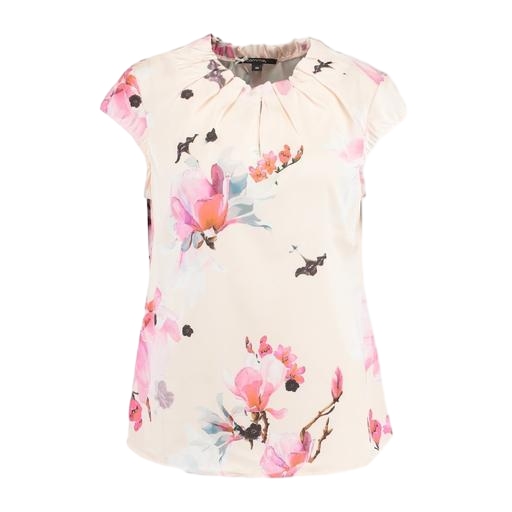
pink floral-print top, pink printed pleat-neck top only macy, multicolor floral-print t-shirt only macy, white background